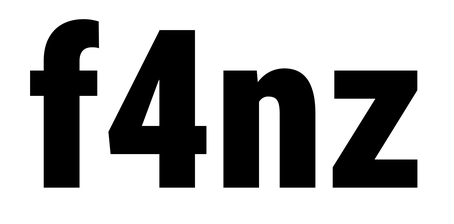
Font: Roboto_Condensed_Black